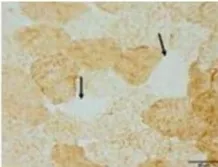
(A-C) After 4 months of hospitalization, muscle biopsy results revealed no remarkable mitochondrial abnormalities (including RRF) following histochemical analysis. However, 6 months after disease onset, modified Gomori trichrome staining of muscle biopsy specimens revealed the presence of scattered ragged red fibers (RRF, arrow in A), while succinate dehydrogenase staining revealed the presence of ragged blue fibers (arrow in B). Cytochrome C oxidase histochemical analyses revealed a diffuse reduction in the number of fibers (arrow in C). Bar represents 50 mum.
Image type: pathology (methenamine_silver)